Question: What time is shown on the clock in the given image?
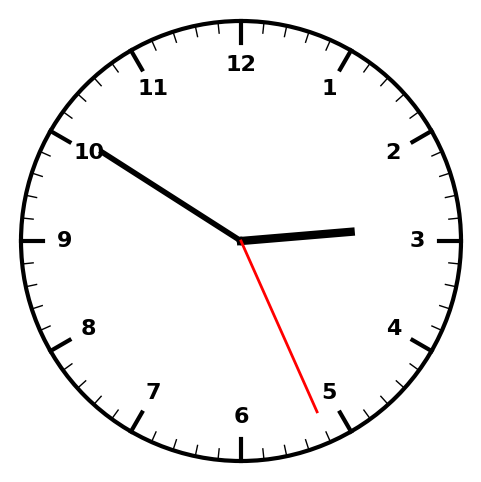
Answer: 02:50:26